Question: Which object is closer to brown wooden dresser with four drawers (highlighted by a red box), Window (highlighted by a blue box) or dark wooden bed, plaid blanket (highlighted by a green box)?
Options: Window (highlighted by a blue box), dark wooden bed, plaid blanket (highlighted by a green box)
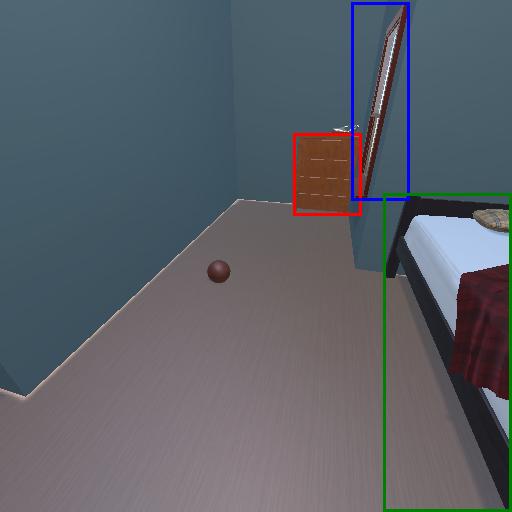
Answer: Window (highlighted by a blue box)